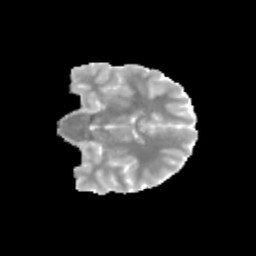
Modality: MD
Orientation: coronal
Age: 13
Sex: male
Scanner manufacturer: siemens
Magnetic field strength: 3 T
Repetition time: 3.8 s
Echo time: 0.07 s